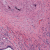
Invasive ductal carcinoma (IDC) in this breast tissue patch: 1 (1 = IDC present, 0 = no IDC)